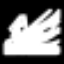
Label: angel